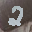
Label: 2